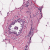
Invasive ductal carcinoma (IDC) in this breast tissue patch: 0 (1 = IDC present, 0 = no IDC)